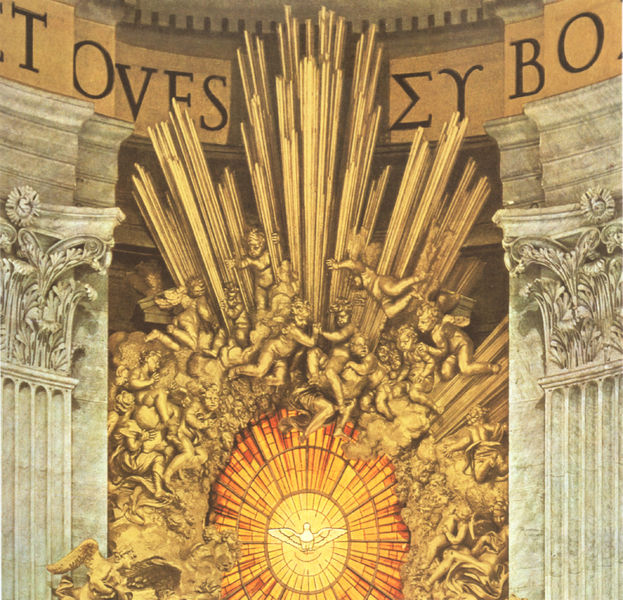
Titel: Cathedra Petri
Künstler: Giovanni Lorenzo Bernini
Standort: Rom, S. Pietro (EU - I - Latium)
Schlagwörter: wolken, gelb, fenster, grau, hell, licht, säule, säulen, rot, taube, kirche, sonne, gold, fliegen, engel, schrift, ornamente, verzierung, strahlen, text, buchstaben, frieden, kapitell, fries, kapitel, gotteshaus, heiliger geist, aura